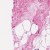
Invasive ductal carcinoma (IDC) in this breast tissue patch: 0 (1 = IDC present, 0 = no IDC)